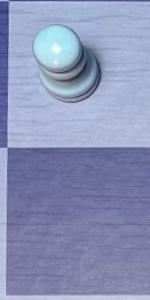
Label: Empty